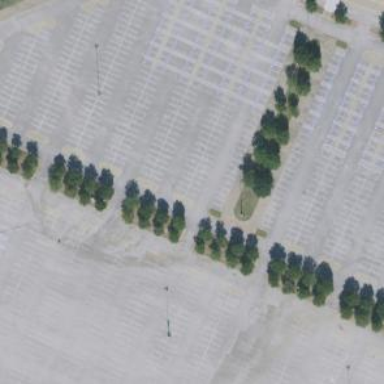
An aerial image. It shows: Parking area with surface.